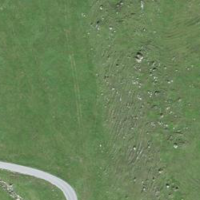
EUNIS habitat code: 24
Species observed at this site:
Oenanthe oenanthe